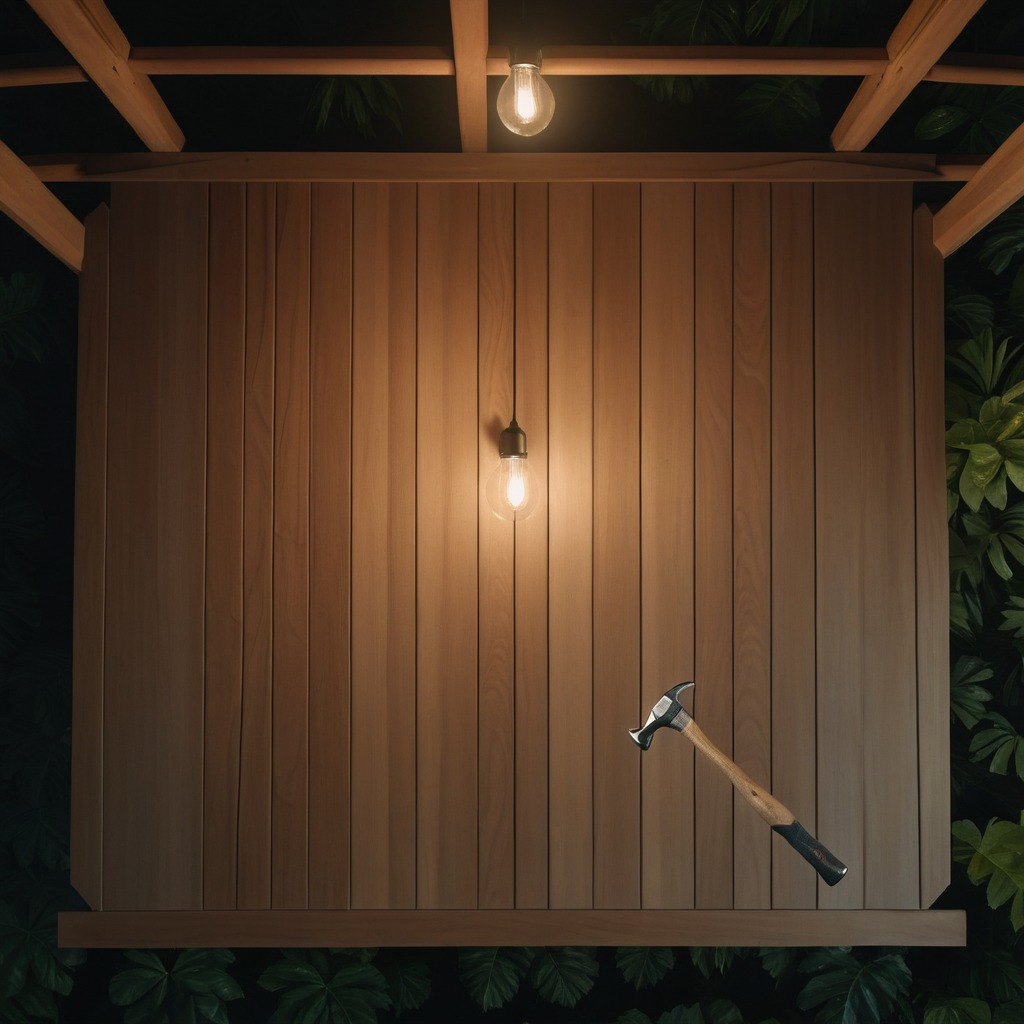
A hammer is lying on the wooden table.